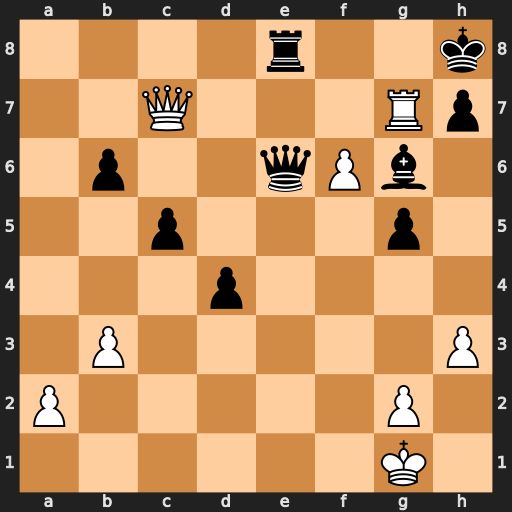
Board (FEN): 4r2k/2Q3Rp/1p2qPb1/2p3p1/3p4/1P5P/P5P1/6K1
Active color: w
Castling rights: -
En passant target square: -
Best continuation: Rxh7+ Bxh7 Qg7#